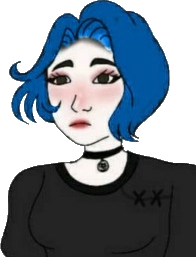
Label: 5_Doomer_Girl